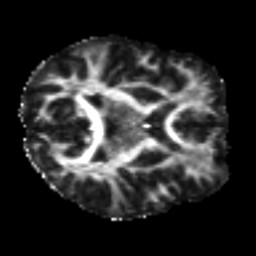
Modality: FA
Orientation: axial
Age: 25
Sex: female
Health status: healthy
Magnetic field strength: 3 T
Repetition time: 9 s
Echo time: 0.093 s